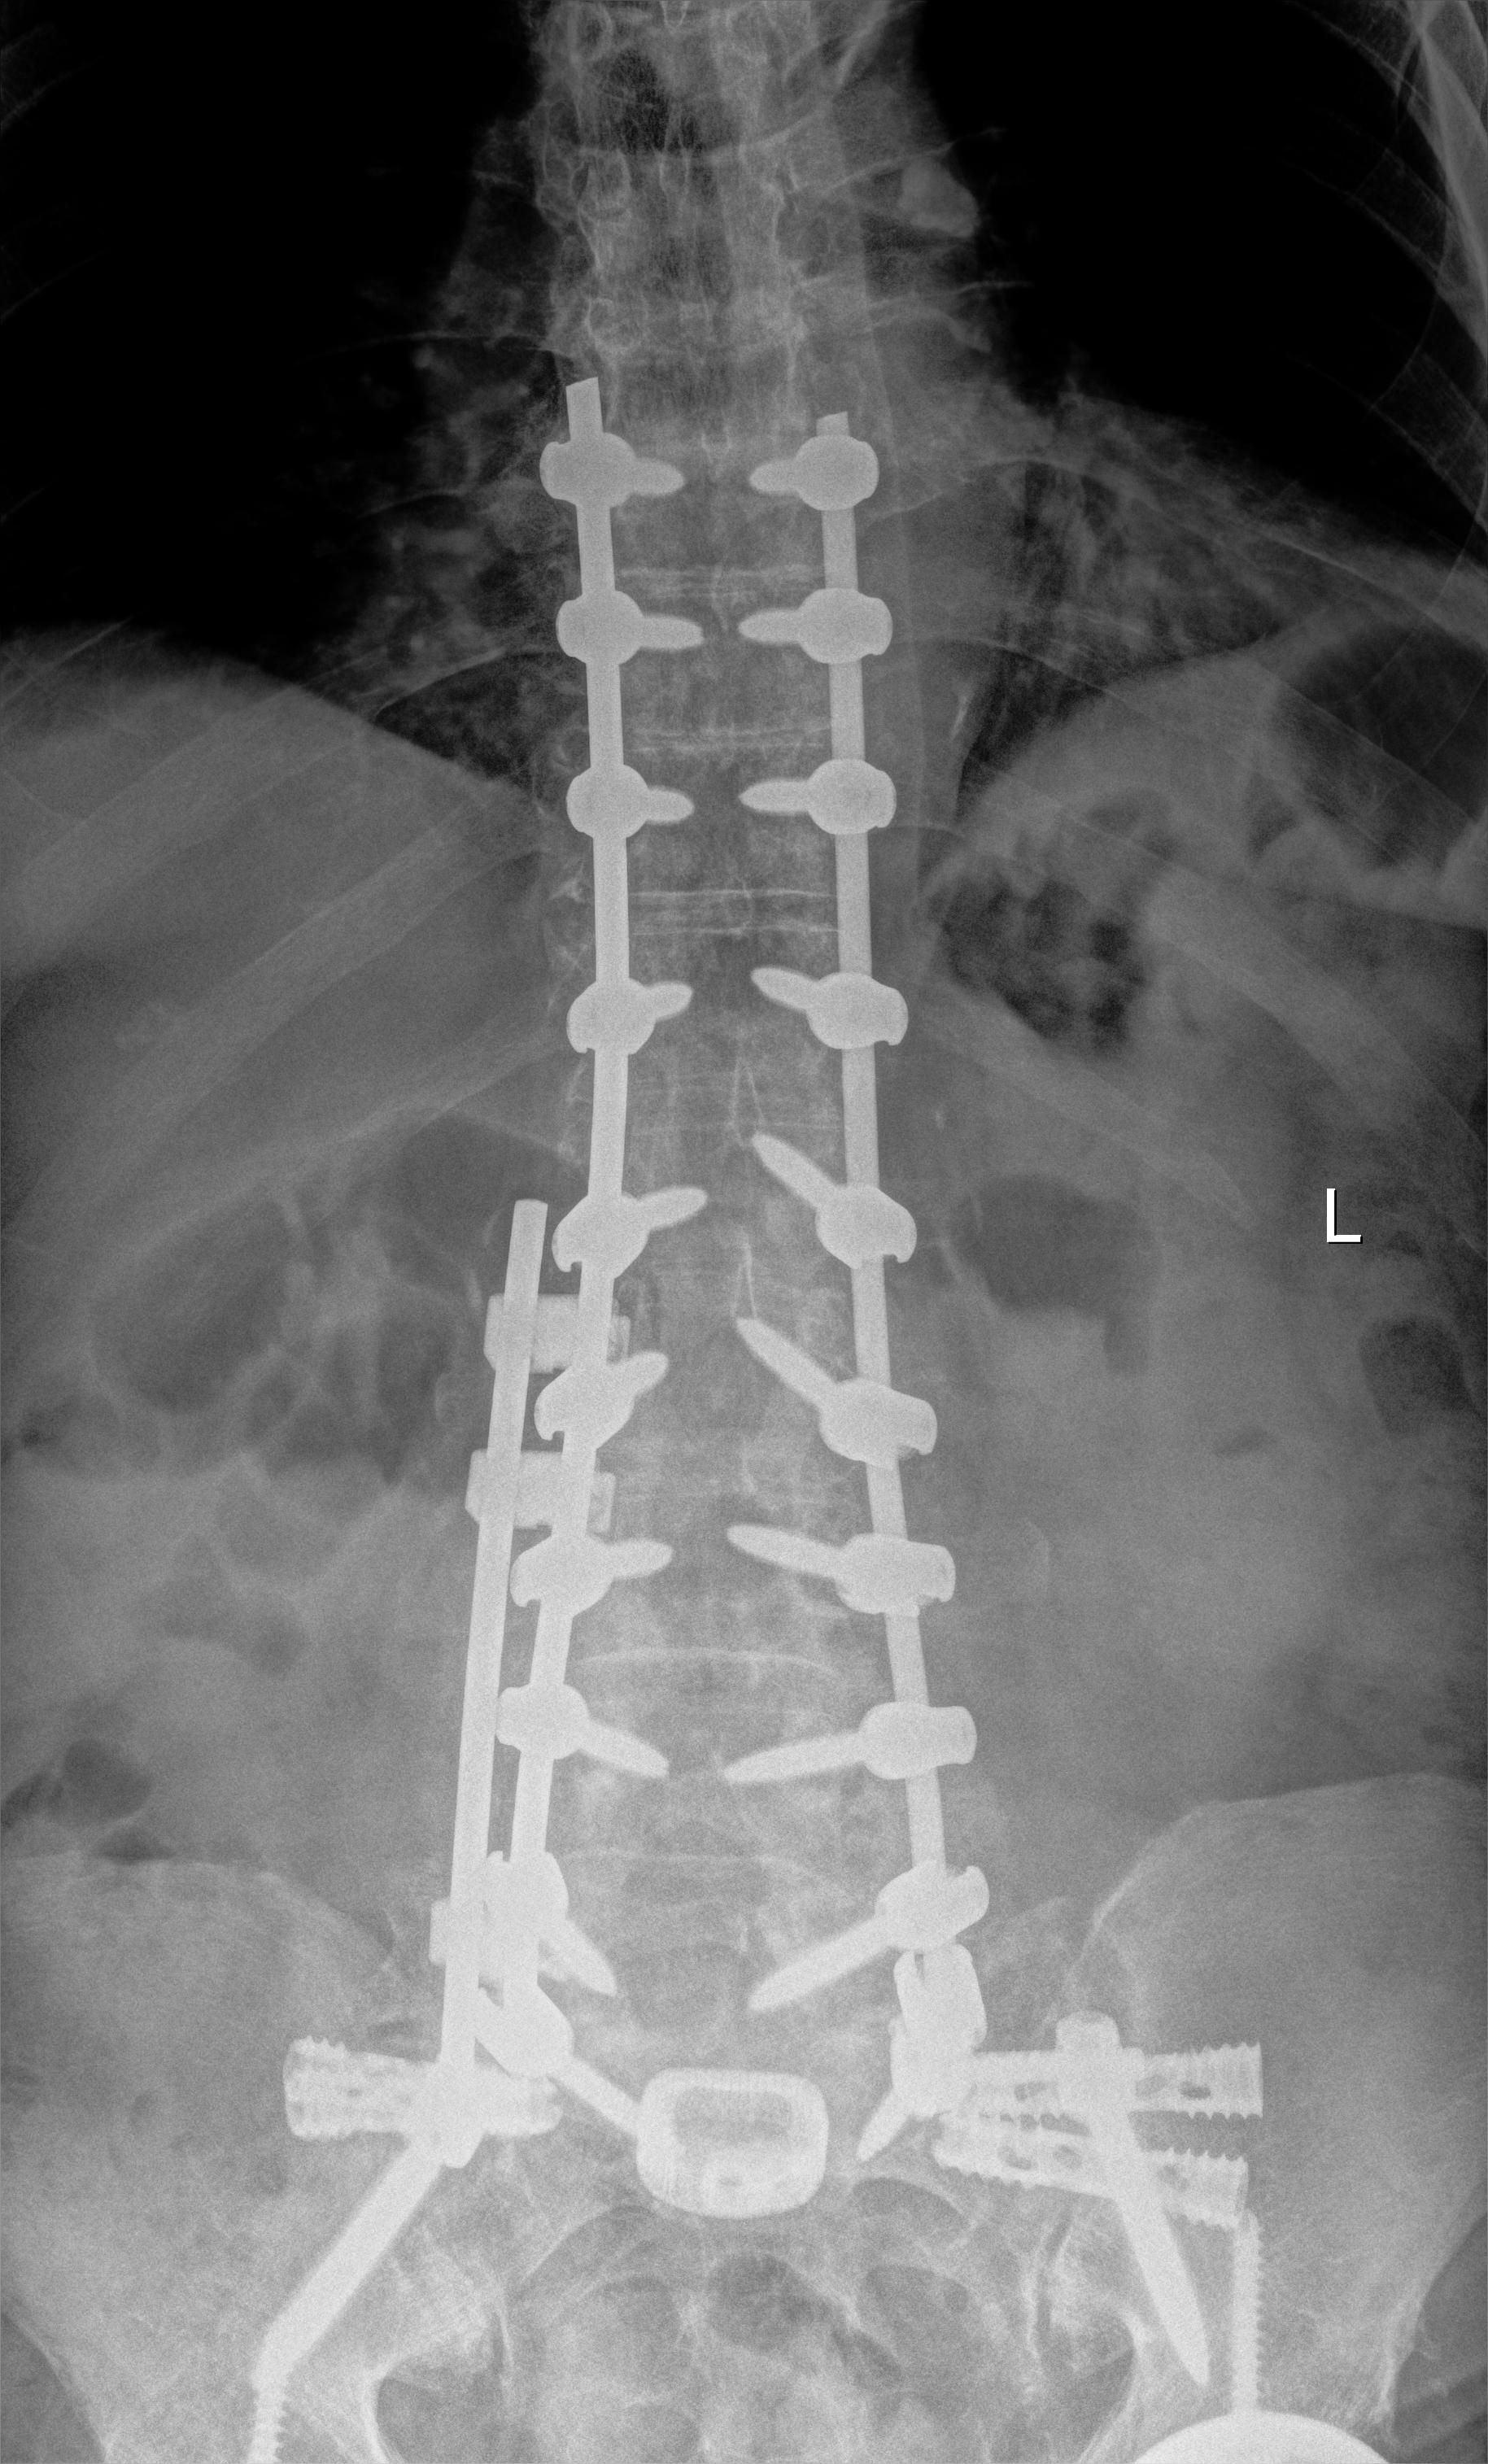
View: AP